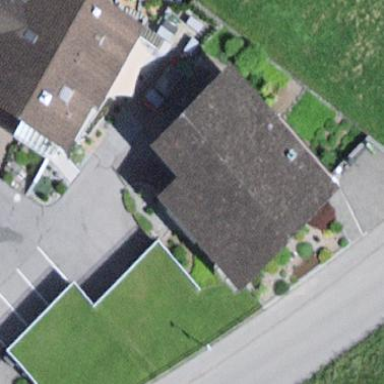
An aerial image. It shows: Group of garages.